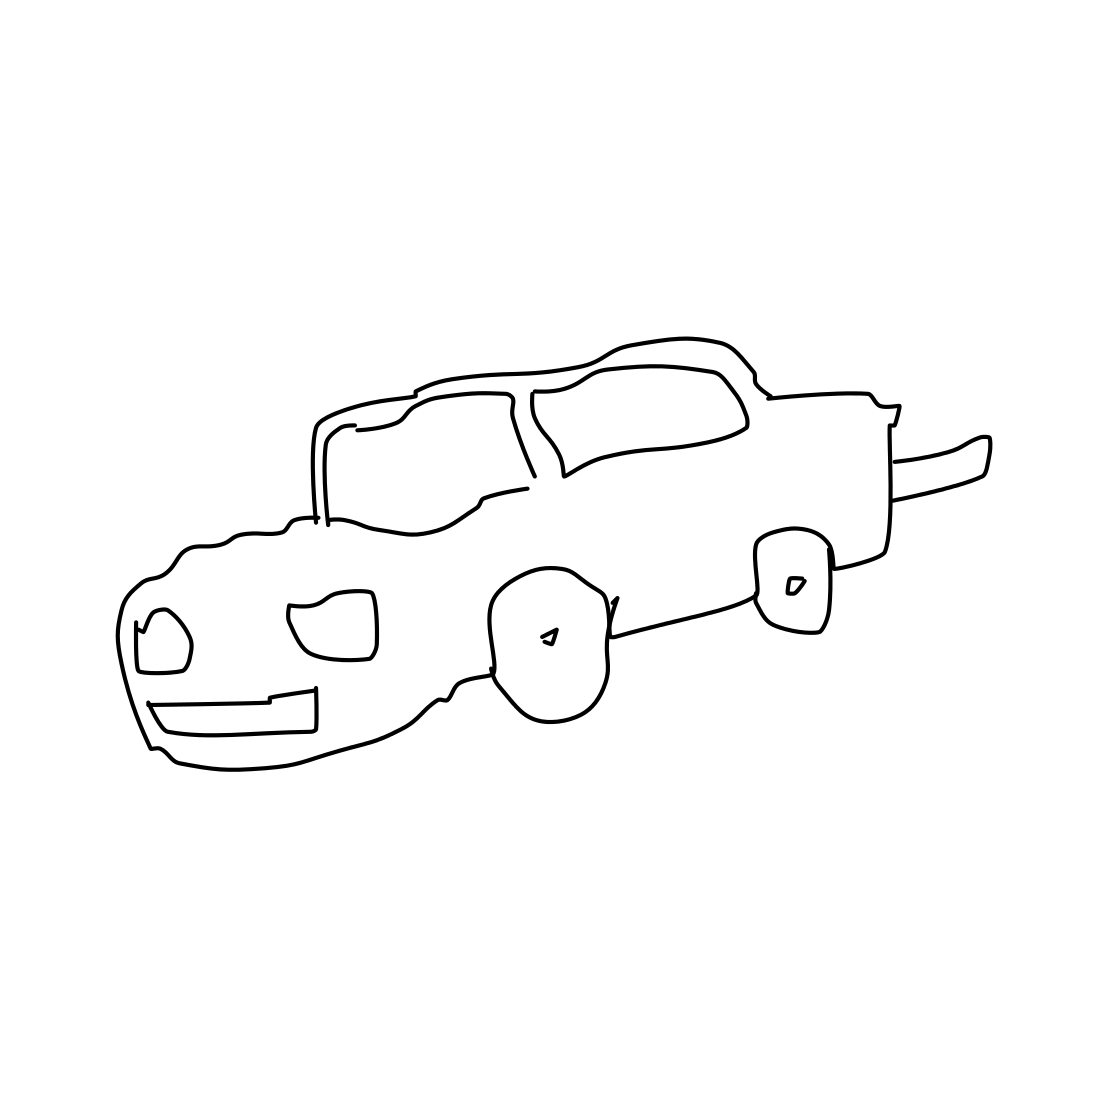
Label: race car